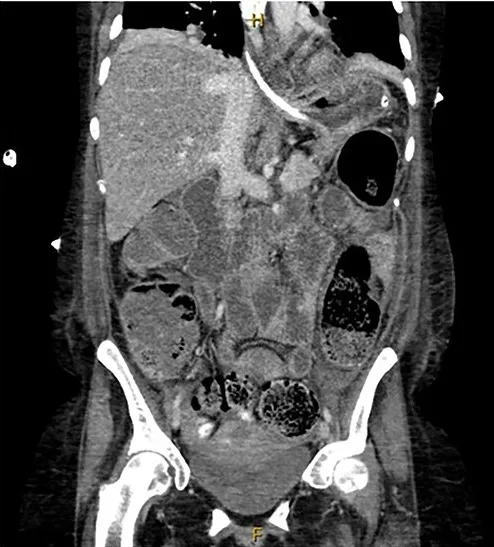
Coronal view of CT abdomen demonstrating normal large bowel wall enhancement with faecal loading.
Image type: radiology (ct)